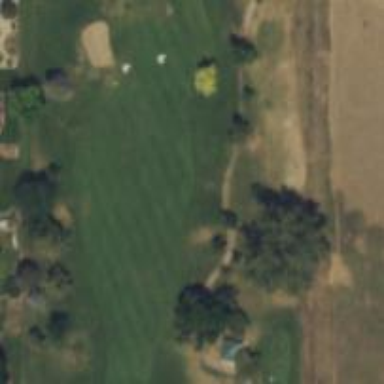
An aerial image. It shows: Golf cart path that functions as road.